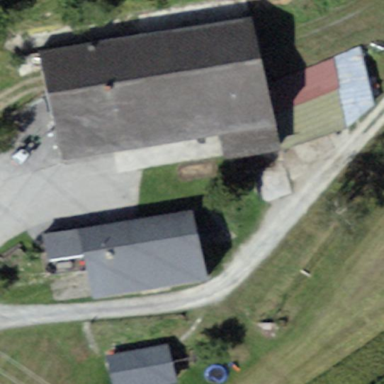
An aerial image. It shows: Farmyard area.